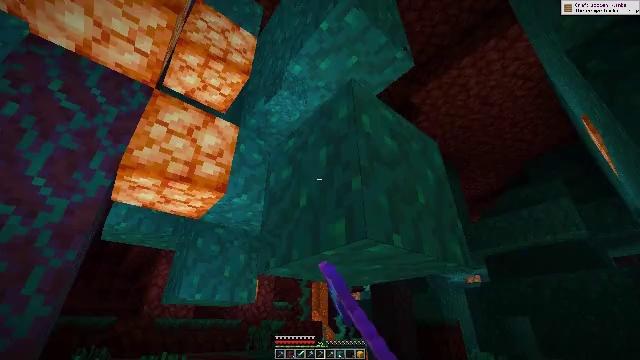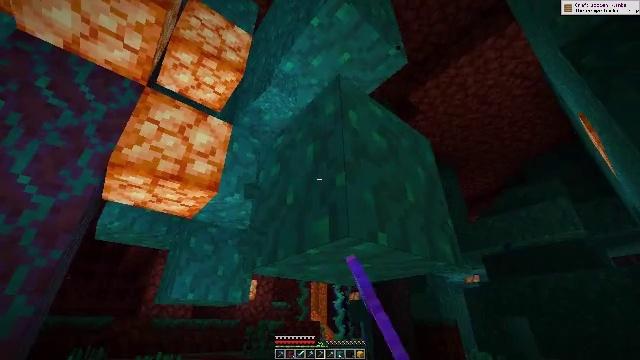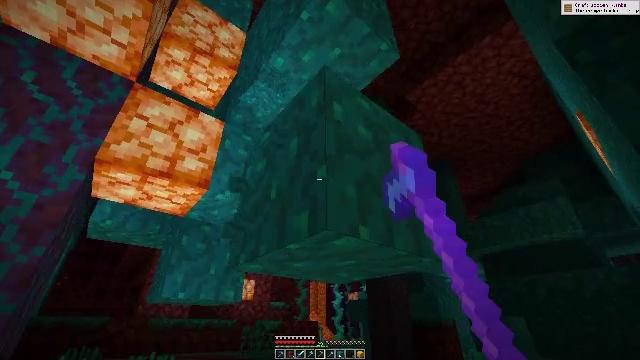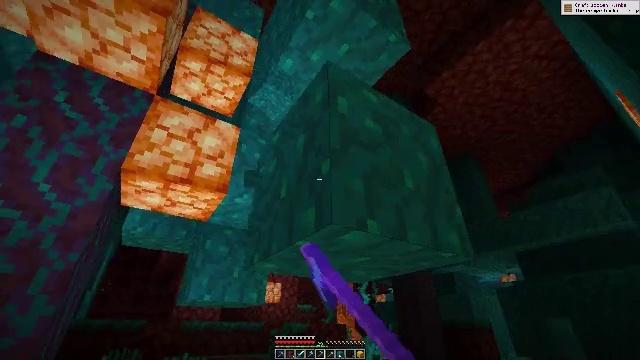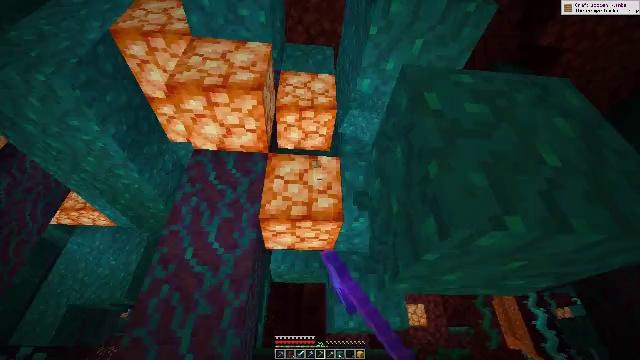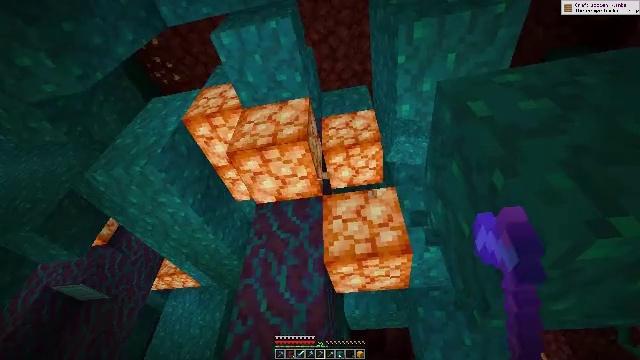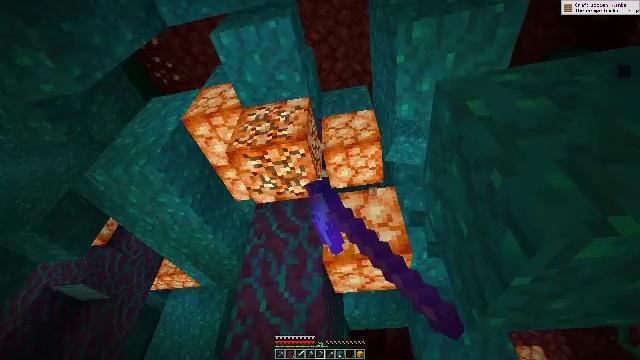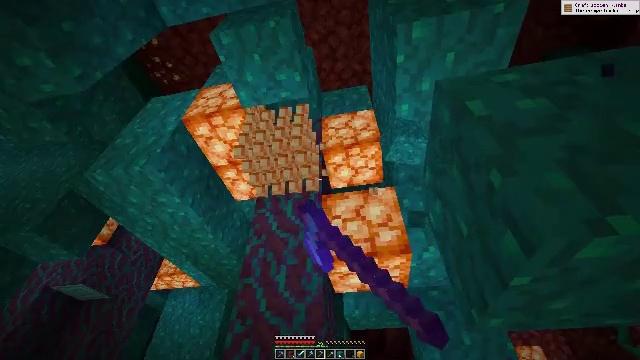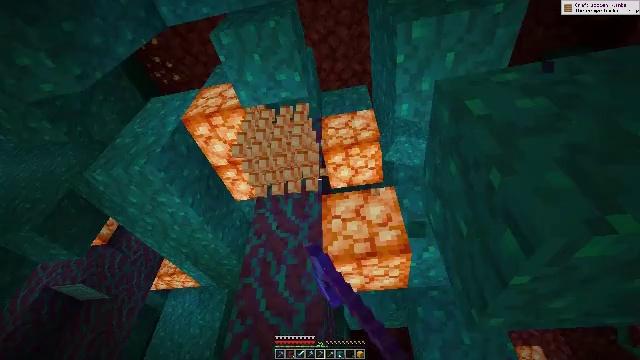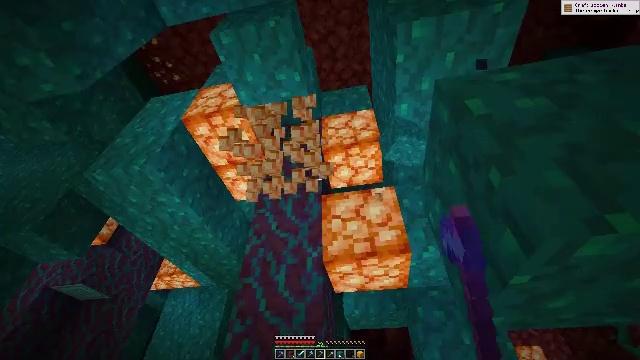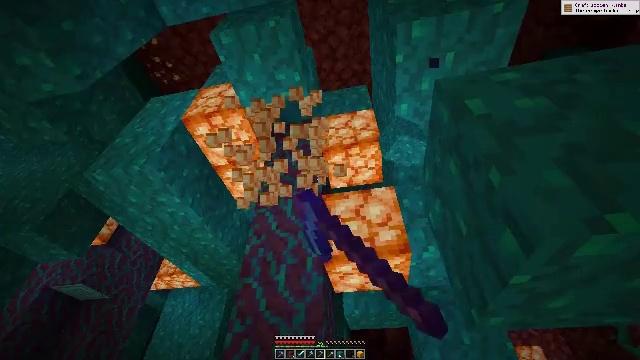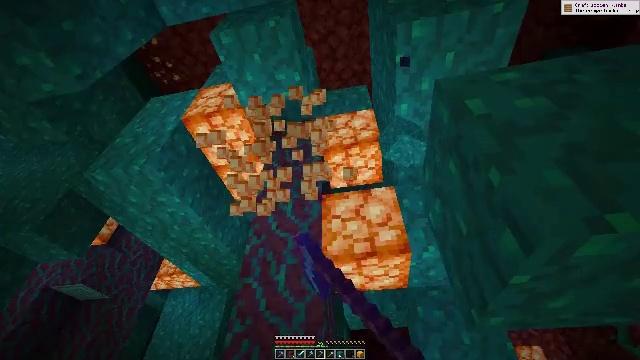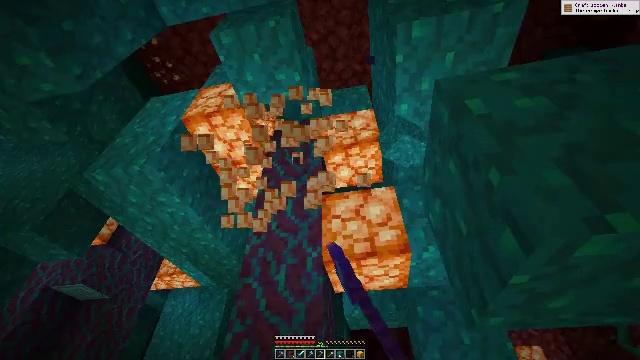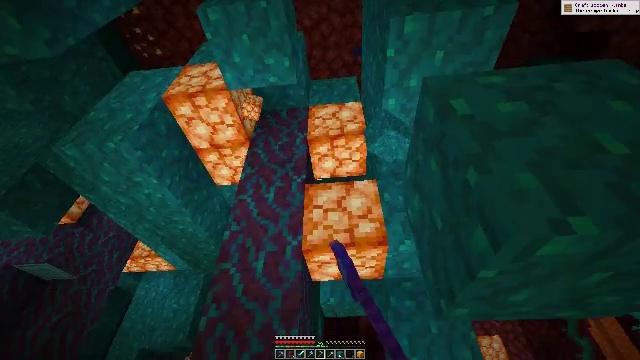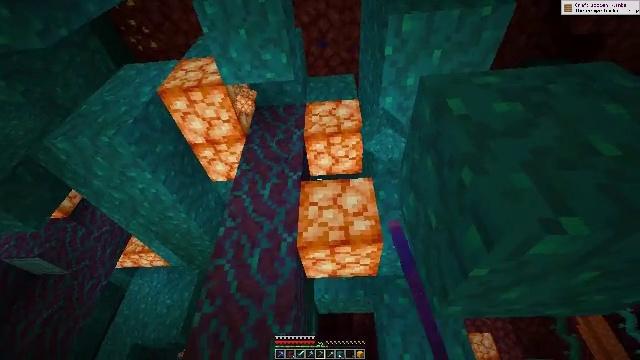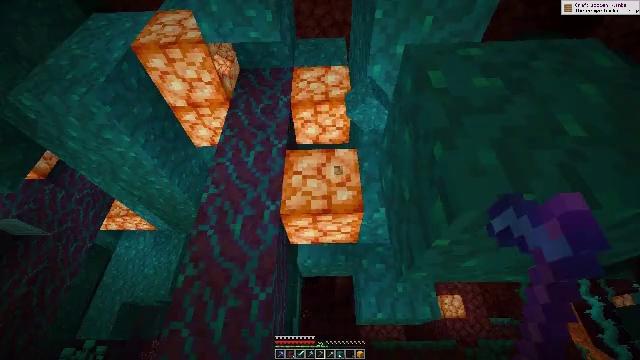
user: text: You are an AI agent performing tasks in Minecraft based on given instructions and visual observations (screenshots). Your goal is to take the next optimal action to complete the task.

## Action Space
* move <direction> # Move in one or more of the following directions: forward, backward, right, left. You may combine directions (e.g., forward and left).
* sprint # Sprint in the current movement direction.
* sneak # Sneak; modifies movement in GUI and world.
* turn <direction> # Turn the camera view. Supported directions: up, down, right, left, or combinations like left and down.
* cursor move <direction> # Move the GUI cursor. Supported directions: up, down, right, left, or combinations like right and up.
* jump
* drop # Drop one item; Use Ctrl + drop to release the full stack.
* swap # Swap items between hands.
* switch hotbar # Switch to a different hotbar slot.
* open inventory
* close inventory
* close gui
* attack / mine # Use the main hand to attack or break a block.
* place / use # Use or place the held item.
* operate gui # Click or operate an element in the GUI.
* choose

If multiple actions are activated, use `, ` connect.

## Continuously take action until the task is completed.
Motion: motion action
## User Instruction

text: Collect the shroomlight block.
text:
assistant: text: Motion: attack / mine
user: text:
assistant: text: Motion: attack / mine
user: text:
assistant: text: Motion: turn left, attack / mine
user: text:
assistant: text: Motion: turn left and up, attack / mine
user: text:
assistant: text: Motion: turn left and up, attack / mine
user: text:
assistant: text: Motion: attack / mine
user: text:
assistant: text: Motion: attack / mine
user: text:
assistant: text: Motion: attack / mine
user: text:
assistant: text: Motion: attack / mine
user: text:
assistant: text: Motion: attack / mine
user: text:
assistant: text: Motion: attack / mine
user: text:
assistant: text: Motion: attack / mine
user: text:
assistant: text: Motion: turn right and down, attack / mine
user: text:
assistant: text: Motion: turn right, attack / mine
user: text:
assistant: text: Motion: move right, turn right and down, attack / mine
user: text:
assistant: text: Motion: move forward and move right, attack / mine
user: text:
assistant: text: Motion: move forward and move right, attack / mine
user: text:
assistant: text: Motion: move forward, attack / mine
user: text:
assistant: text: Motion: attack / mine
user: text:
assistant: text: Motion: turn right, attack / mine
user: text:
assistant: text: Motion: attack / mine
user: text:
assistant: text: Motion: attack / mine